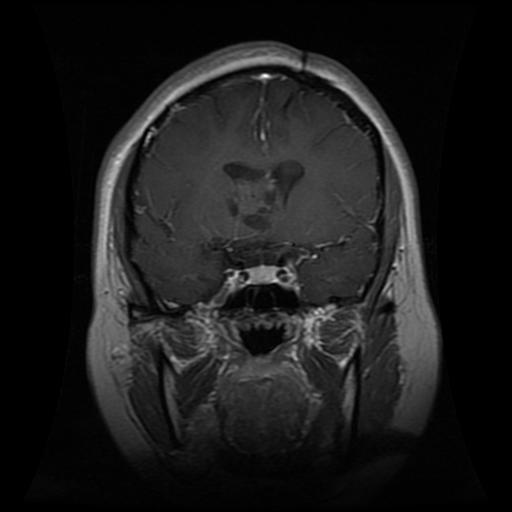
Label: glioma